Field crop: maize
Growth stage: 1
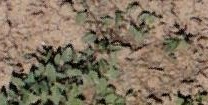
Species: convolvulus